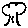
Label: tree